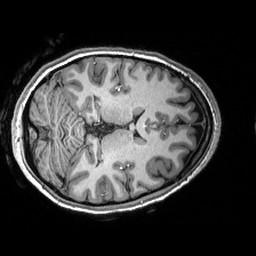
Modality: T1w
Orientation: axial
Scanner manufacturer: siemens
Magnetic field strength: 3 T
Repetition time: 2.53 s
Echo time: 0.00288 s